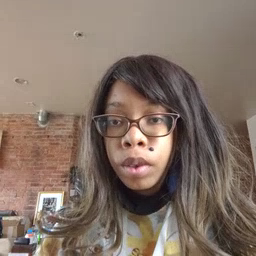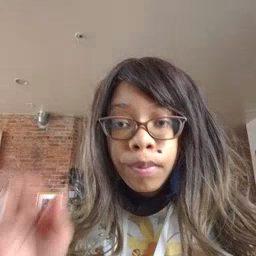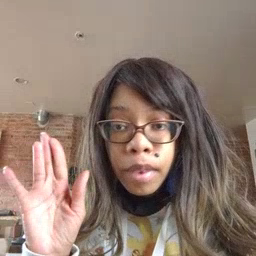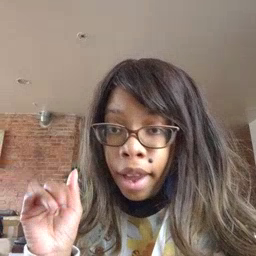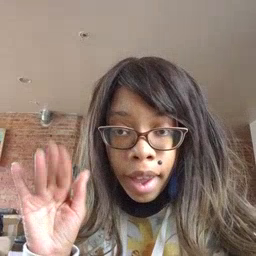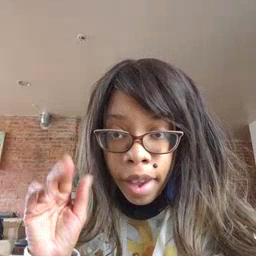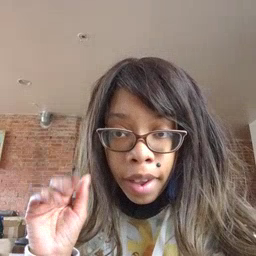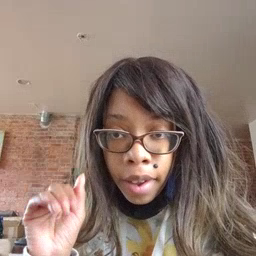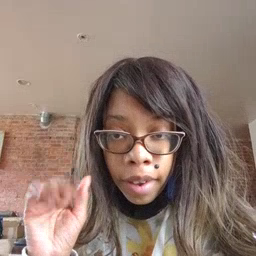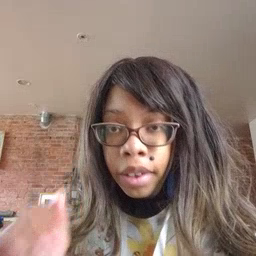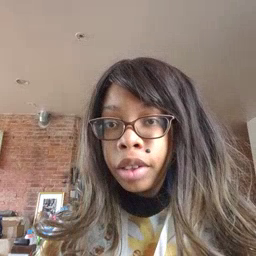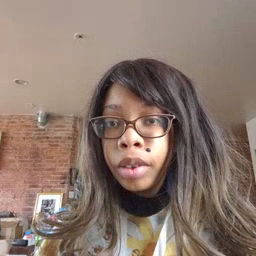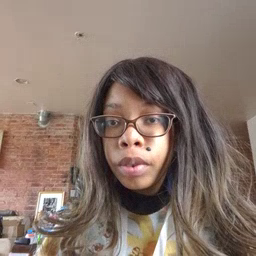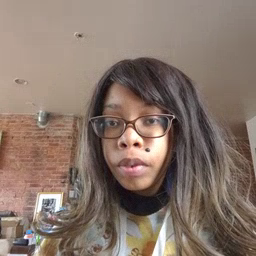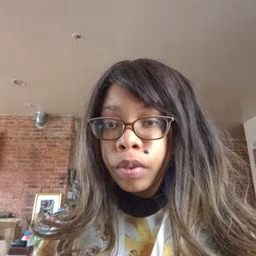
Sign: bye